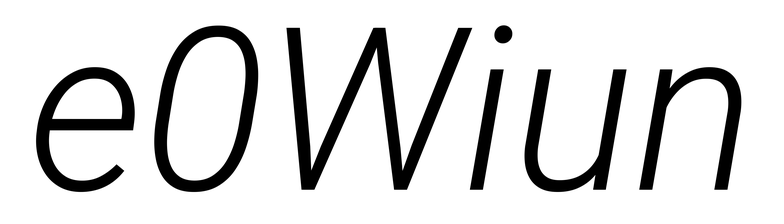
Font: Roboto-Italic_Light_Italic